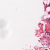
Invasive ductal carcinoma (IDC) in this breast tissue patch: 1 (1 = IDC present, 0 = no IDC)